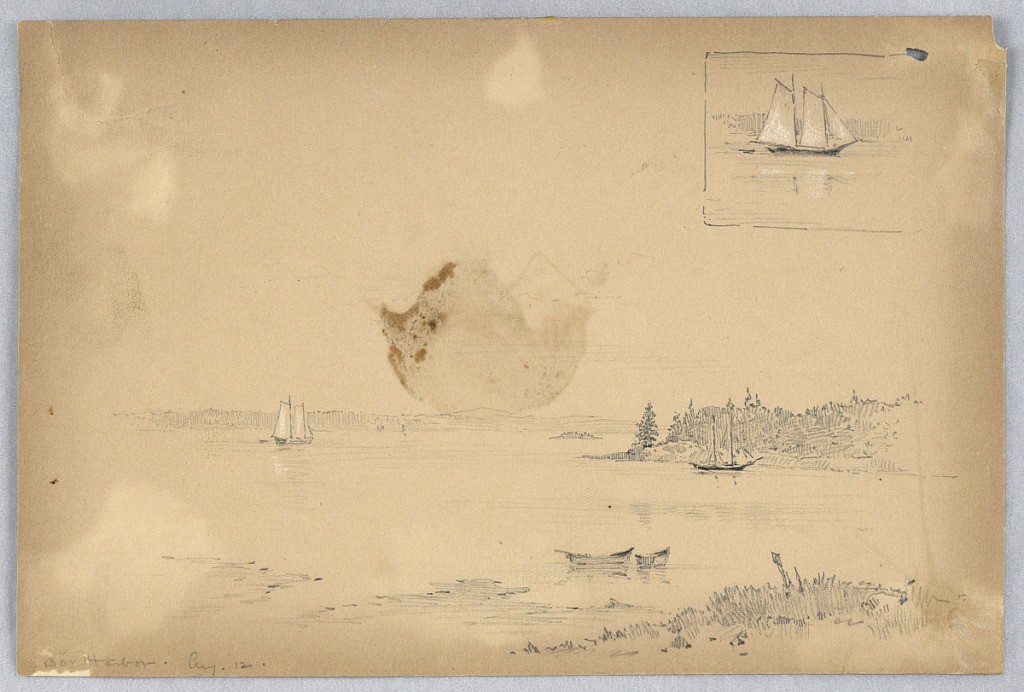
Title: Bar Harbor, Maine
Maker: Arnold William Brunner, American, 1857–1925
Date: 1887–88
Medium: Graphite and white heightening on brown paper
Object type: Drawing
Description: Scene from low shore, sailboats and land beyond. Sailboat, upper right.